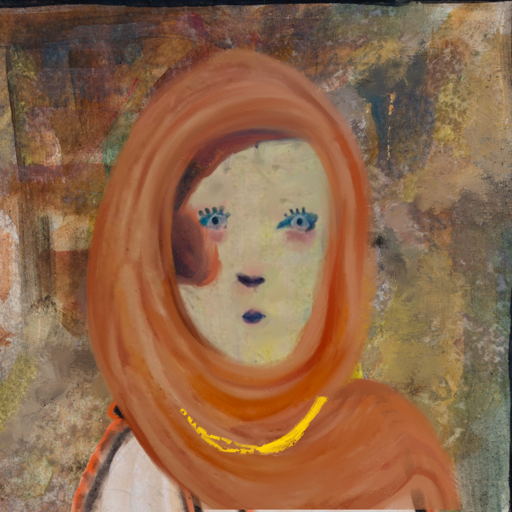
Background: Mosgoul, Head And Neck Front: Hill_Girl, Face Front: Hill_Girl, Bust: Roy_Bahadur, Hair Front: Mother_And_Son_Son, Head Accessory: Pious_Lady_Scarf, Second Necklace: Blank, Necklace: Irani_1, Baby: Blank